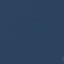
Label: SeaLake